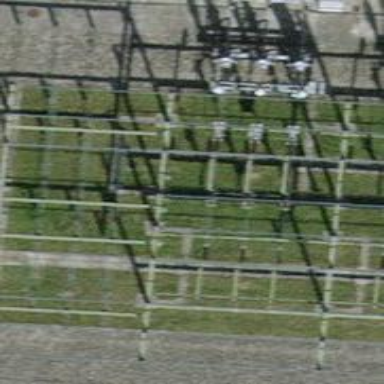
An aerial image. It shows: Switch used for power control.